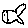
Label: fish